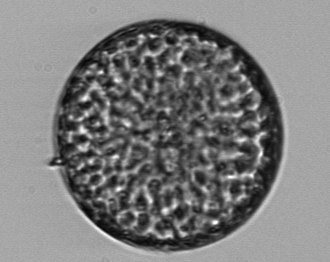
Label: Coscinodiscus